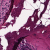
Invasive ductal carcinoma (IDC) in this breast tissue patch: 0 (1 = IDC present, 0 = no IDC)